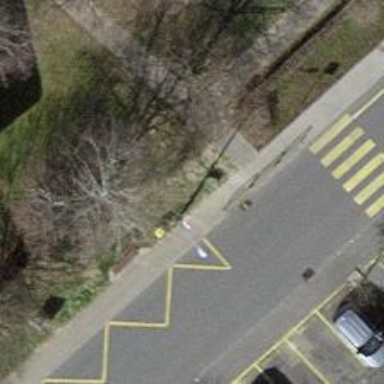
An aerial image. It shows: Bus stop along the road.